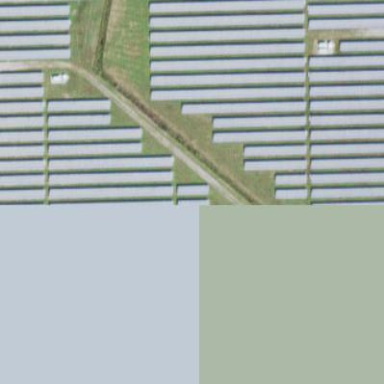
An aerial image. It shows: Solar power plant with photovoltaic technology surrounded by fence.